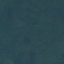
Label: Forest